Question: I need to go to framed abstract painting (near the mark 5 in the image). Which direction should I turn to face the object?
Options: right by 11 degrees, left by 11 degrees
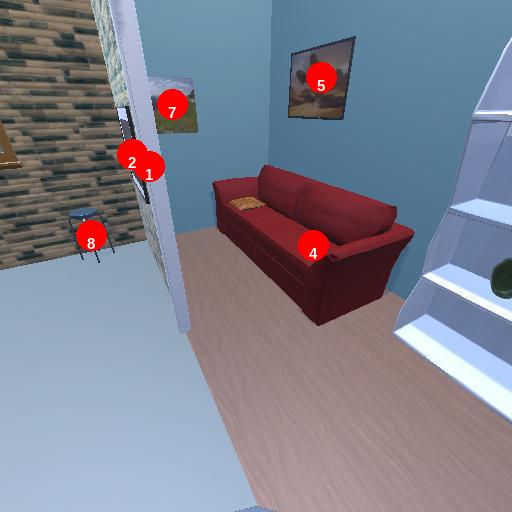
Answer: right by 11 degrees